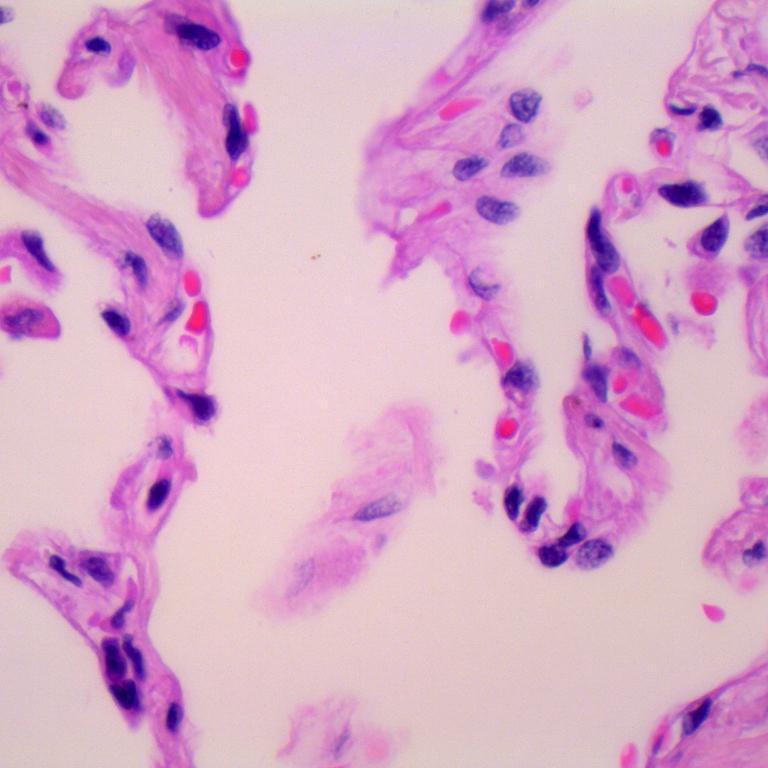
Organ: lung
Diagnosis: benign